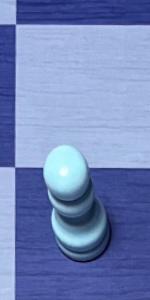
Label: Pawn_White